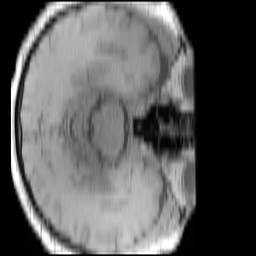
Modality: T1w
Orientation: axial
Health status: ill
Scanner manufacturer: siemens
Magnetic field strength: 3 T
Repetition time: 0.3 s
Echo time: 0.00266 s